Interaction volume radius: 5 \u00c5
Interaction volume height: 15 \u00c5
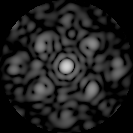
Disorder parameter: 0.519